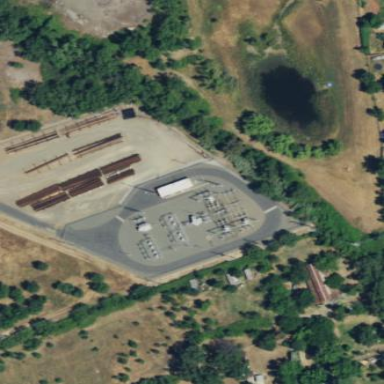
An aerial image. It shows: Power substation.